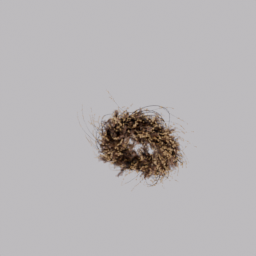
Label: decoration